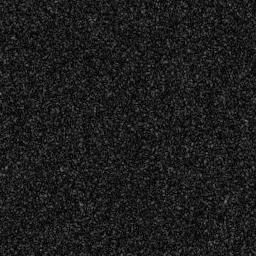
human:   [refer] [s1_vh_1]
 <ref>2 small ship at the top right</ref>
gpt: <box>[[78, 1, 82, 16, 0]], [[83, 0, 87, 7, 0]]</box>